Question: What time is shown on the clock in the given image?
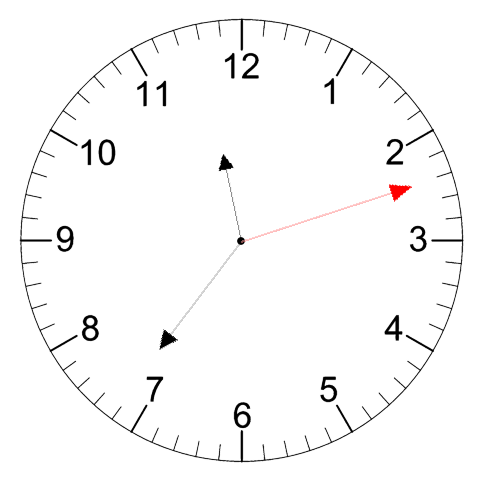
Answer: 11:36:12